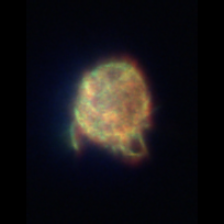
Taxon: Ciliates
Group: Other